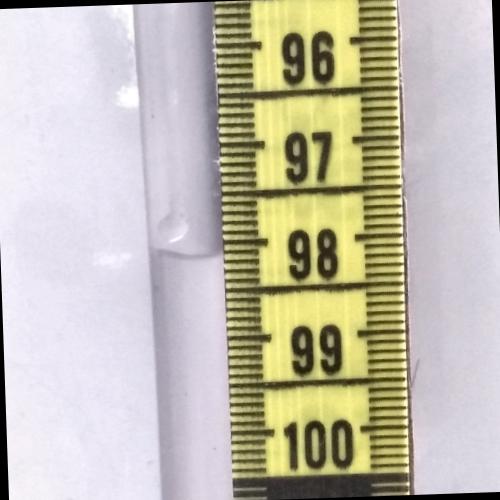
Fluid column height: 98.1 cm